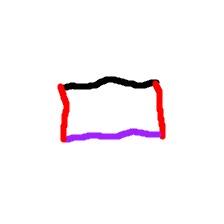
Shape: rectangle